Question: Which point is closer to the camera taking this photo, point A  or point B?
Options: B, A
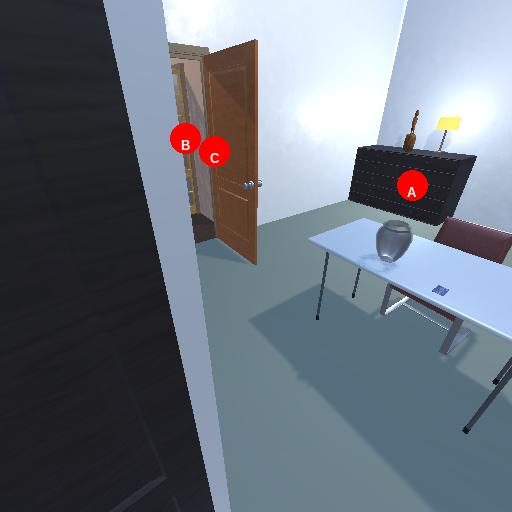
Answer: B